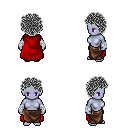
a pixel art fantasy rpg character, female body template, dark elf, purple skin, red cape, robe skirt, gray curly afro hairstyle, white cloth bandages, four views (front, back, left, right), 2x2 character sprite sheet, small pixel art, hard edges, no anti-aliasing